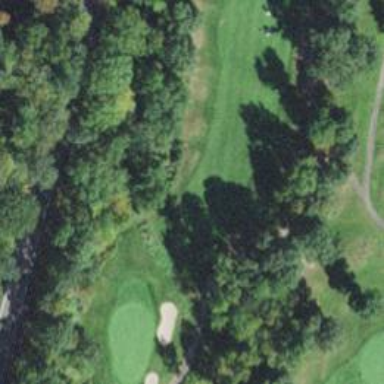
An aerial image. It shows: Grassy area designated as golf fairway.